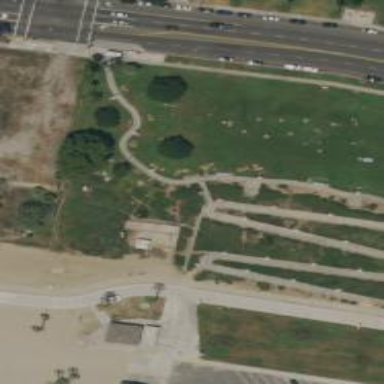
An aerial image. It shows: Historic memorial.